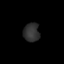
Tissue: lung
Cell type: Endothelial cells
Senescence score: 0.5452
Nuclear area (px): 296
Mean DAPI intensity: 47.905